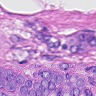
Metastatic tissue present: yes